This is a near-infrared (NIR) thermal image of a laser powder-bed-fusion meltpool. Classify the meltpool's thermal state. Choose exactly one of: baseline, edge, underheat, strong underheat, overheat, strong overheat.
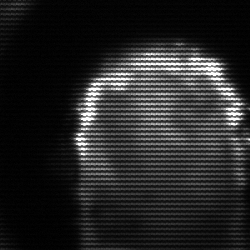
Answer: baseline